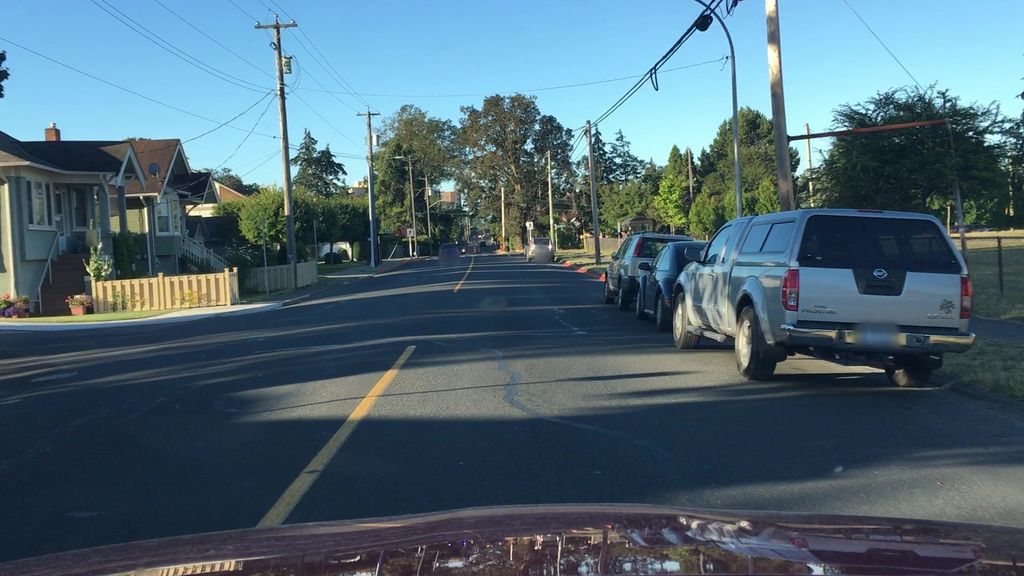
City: victoria